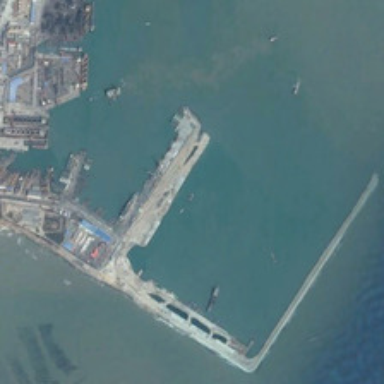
Several boats are in a port near some buildings .